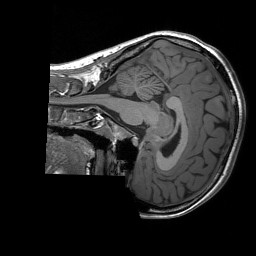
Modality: T1w
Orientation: sagittal
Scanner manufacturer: siemens
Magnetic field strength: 3 T
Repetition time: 1.76 s
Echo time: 0.0022 s